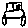
Label: car